Field crop: maize
Growth stage: 2
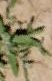
Species: atriplex